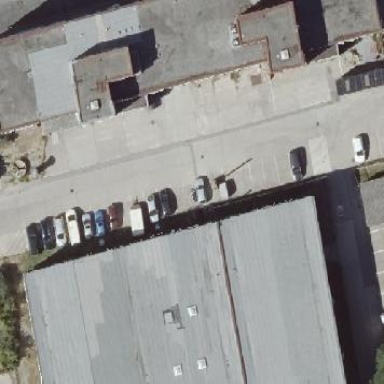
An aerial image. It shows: Parking area with concrete surface.